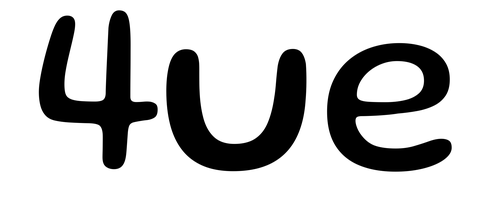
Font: Gluten_Regular